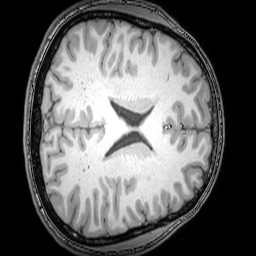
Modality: T1w
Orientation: axial
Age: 22
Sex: male
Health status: healthy
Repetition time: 0.081 s
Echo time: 0.037 s